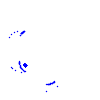
Particle: proton